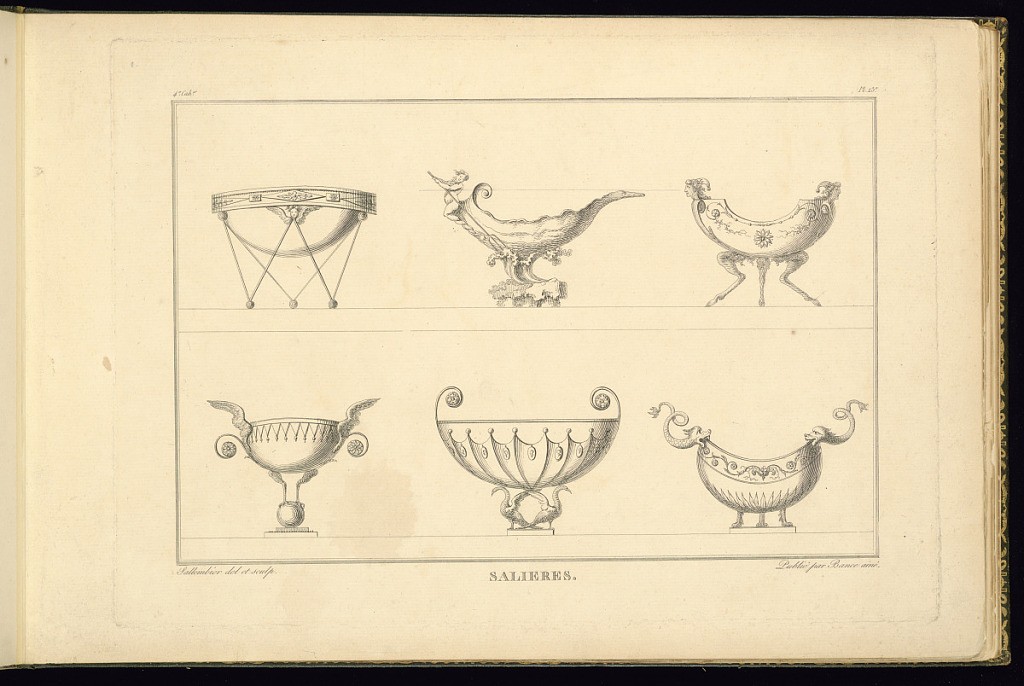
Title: SALIERES
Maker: Henri Sallembier, French, ca. 1753 - 1820
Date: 1805
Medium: Etching on paper
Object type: Print
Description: Designs for six saltcellars with Empire style motifs featuring profile portrait roundels, waves, wings, rosettes, swans, trident, jester heads, dolphins, foliate scrolls, and hooves. The plate is titled, signed, and numbered.